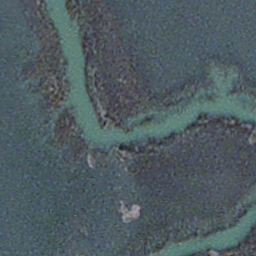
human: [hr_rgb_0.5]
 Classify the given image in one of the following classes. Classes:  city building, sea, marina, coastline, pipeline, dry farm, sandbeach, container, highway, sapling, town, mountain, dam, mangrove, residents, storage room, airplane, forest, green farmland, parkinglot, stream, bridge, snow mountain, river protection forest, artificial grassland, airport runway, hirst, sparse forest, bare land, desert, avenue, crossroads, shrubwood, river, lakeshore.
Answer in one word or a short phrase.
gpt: stream